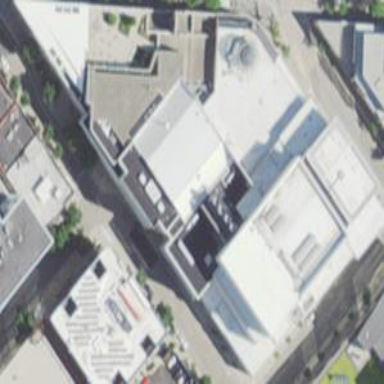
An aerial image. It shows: Theatre building with flat roof shape.